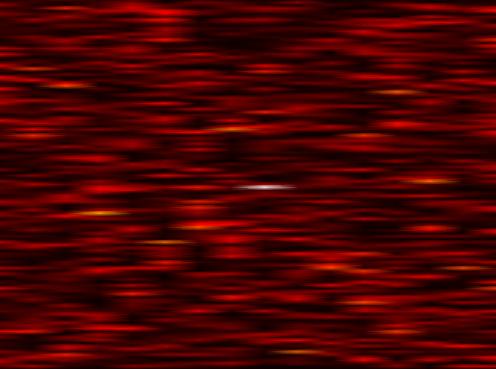
Label: FOFDM